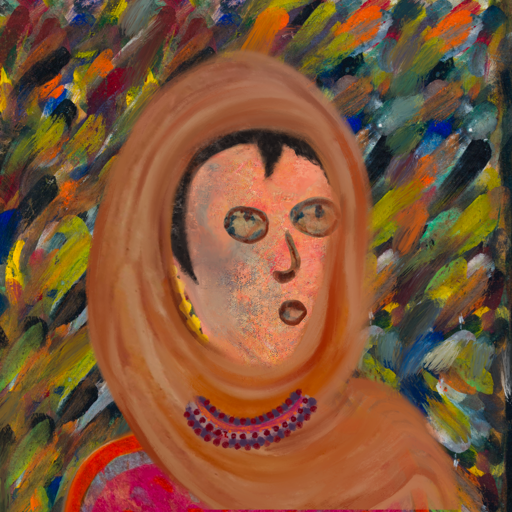
Background: An_Impression, Head And Neck Side: Irani, Face Side: Orphan, Bust: Sisters, Hair Side: Roy_Bahadur, Head Accessory: Pious_Lady_Scarf, Second Necklace: Blank, Necklace: Roy_Bahadur, Baby: Blank